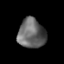
Tissue: lung
Cell type: Epithelial cells
Senescence score: 0.1544
Nuclear area (px): 789
Mean DAPI intensity: 103.118